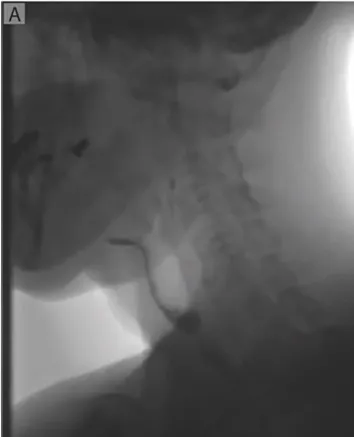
Post-operative Images and swallow at 6 weeks. (A) Depicts a post-operative swallow study demonstrating a patent pharyngeal tube with flow of contrast into the esophagus.
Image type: radiology (x_ray)